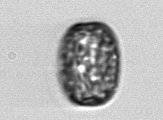
Label: Thalassiosira